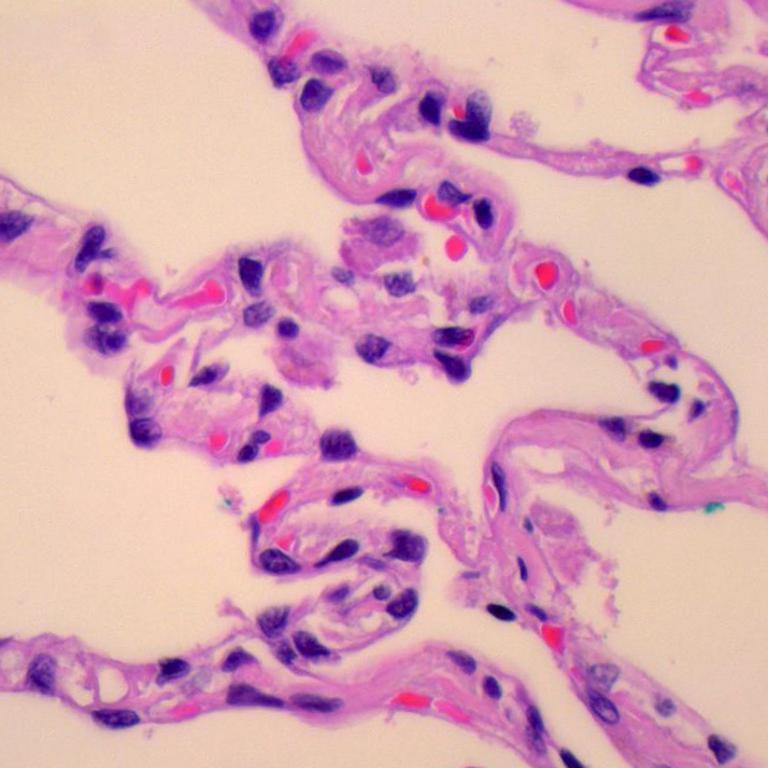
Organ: lung
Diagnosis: benign